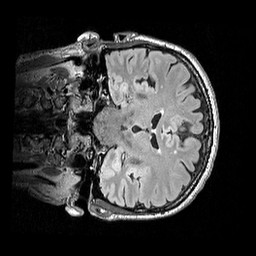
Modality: FLAIR
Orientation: coronal
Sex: male
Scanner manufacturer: siemens
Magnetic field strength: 3 T
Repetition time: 5 s
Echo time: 0.395 s